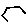
Label: hexagon